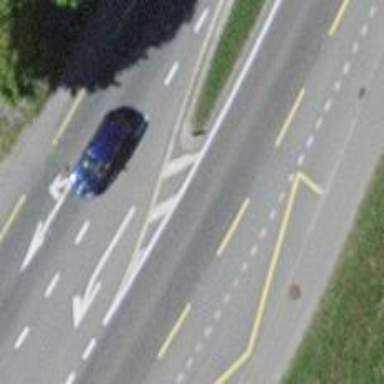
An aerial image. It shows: Primary highway with asphalt surface. There is soft lane on the left designated for cycling.